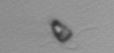
Label: Pyramimonas